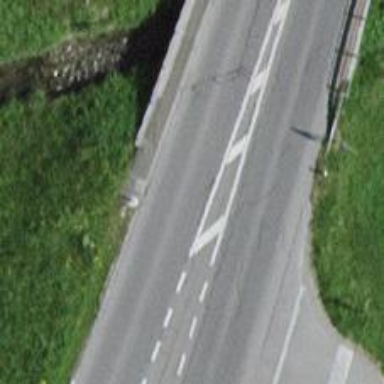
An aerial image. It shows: Asphalt road classified as primary highway.